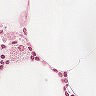
Metastatic tissue present: no